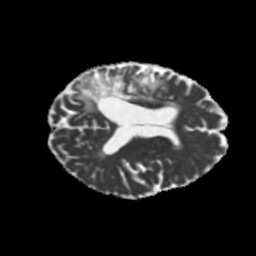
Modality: MD
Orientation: axial
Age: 69
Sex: female
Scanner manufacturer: siemens
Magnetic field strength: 3 T
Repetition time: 5.25 s
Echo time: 0.08 s